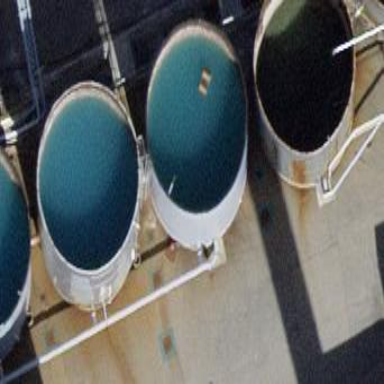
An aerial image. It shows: Storage tank designed to hold water.